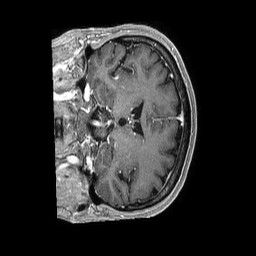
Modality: T1w
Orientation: coronal
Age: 72
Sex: female
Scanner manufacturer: philips
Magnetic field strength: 1.5 T
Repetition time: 0.007564 s
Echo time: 0.003443 s